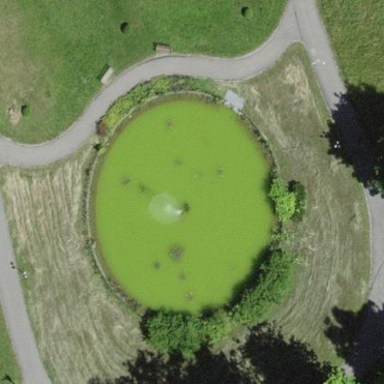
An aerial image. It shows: Peaceful pond surrounded by nature.